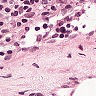
Metastatic tissue present: no